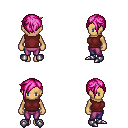
a pixel art fantasy rpg character, female body template, human, tanned skin, maroon sleeveless shirt, magenta pants, pink pixie cut hairstyle, metal boots, four views (front, back, left, right), 2x2 character sprite sheet, small pixel art, hard edges, no anti-aliasing